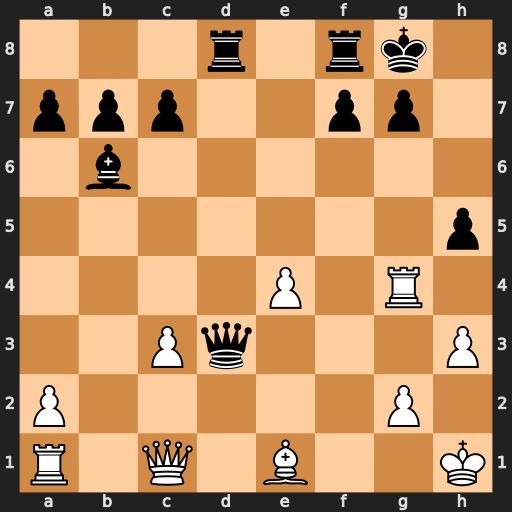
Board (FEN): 3r1rk1/ppp2pp1/1b6/7p/4P1R1/2Pq3P/P5P1/R1Q1B2K
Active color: w
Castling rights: -
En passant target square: -
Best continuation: Rxg7+ Kxg7 Qg5+